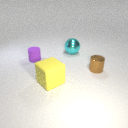
small purple rubber cylinder in front of large cyan metal sphere